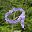
Label: 9